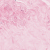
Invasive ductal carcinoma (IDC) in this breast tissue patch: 0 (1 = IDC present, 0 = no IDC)